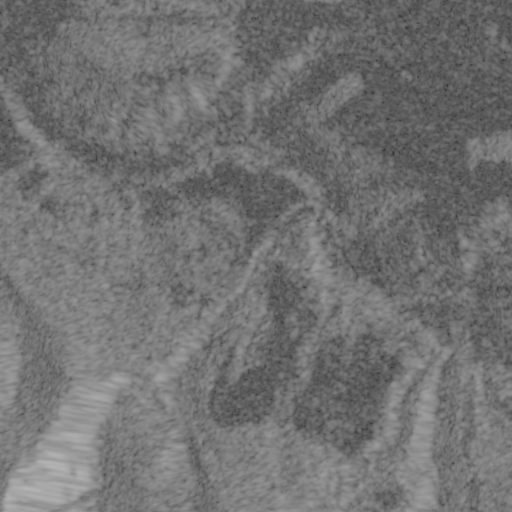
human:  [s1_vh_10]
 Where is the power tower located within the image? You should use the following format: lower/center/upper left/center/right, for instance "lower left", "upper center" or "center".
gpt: The power tower is located in the upper of the image.
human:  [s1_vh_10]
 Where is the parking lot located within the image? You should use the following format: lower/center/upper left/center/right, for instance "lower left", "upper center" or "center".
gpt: There is no parking lot in the image.

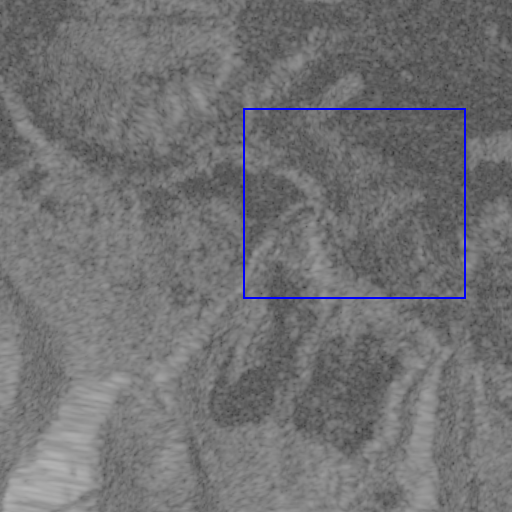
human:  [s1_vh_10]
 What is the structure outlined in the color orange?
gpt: There is no orange outline.
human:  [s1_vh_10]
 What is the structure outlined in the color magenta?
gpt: There is no structure outlined in magenta.